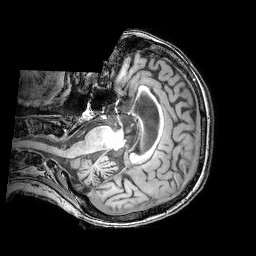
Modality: T1w
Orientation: axial
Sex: female
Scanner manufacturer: philips
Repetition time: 0.008143 s
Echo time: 0.00374 s